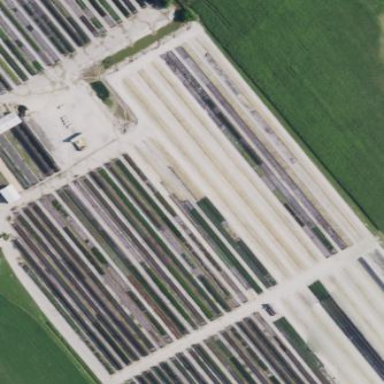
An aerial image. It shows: Greenhouse used for horticulture.